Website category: phone
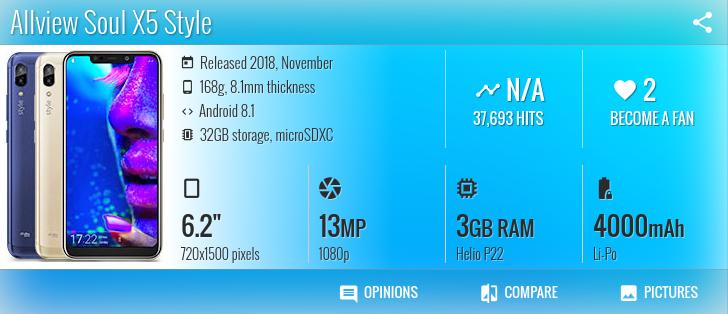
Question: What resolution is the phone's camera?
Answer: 1080p

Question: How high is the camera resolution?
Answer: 1080p

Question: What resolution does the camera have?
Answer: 1080p

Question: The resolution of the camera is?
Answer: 1080p

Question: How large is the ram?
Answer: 3 GB RAM

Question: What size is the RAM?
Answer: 3 GB RAM

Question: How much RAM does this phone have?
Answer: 3 GB RAM

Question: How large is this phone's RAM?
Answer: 3 GB RAM

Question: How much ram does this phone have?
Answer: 3 GB RAM

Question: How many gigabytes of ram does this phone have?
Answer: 3 GB RAM

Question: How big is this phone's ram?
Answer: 3 GB RAM

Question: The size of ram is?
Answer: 3 GB RAM

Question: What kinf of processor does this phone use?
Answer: Helio P22

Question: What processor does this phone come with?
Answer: Helio P22

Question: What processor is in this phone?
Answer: Helio P22

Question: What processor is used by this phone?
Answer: Helio P22

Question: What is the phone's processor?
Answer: Helio P22

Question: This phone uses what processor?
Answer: Helio P22

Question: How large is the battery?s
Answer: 4000 mAh

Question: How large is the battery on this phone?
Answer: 4000 mAh

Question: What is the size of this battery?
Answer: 4000 mAh

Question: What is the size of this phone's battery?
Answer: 4000 mAh

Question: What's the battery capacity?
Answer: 4000 mAh

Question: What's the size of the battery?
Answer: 4000 mAh

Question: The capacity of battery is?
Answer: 4000 mAh